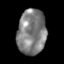
Tissue: skin
Cell type: Epithelial cells
Senescence score: 0.2742
Nuclear area (px): 1270
Mean DAPI intensity: 127.704